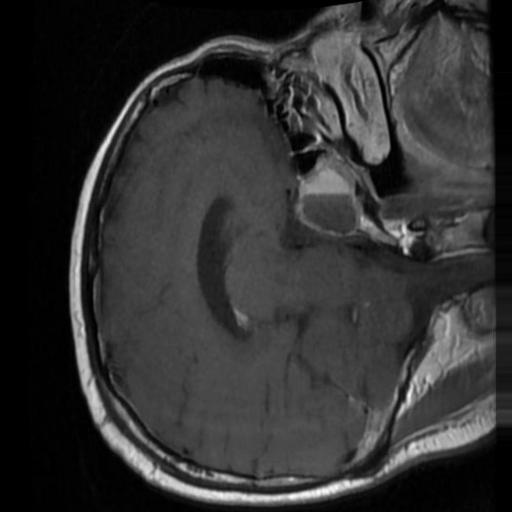
Label: brain_tumor